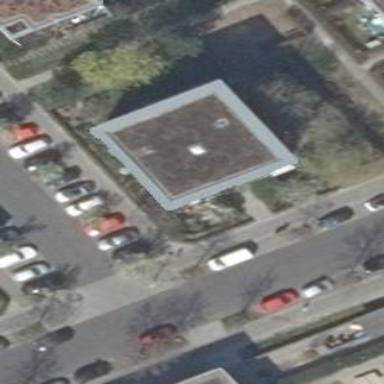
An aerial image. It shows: Building with apartments and flat roof.